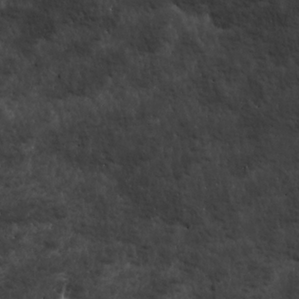
Label: non_frost